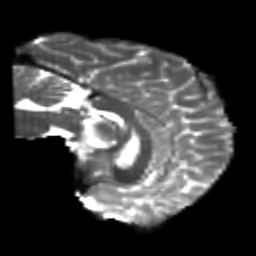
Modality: T2w
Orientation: sagittal
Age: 23
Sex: male
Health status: healthy
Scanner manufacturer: philips
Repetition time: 7.477 s
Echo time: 0.08753 s